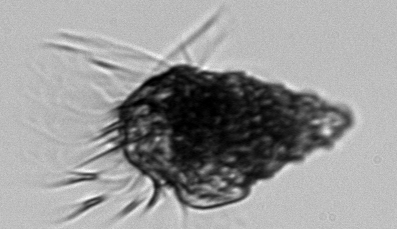
Label: Laboea_strobila